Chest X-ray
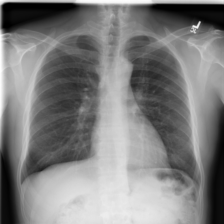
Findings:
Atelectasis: negative
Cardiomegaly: negative
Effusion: negative
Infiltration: negative
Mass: negative
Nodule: negative
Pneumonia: negative
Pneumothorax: negative
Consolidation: negative
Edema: negative
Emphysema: negative
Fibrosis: negative
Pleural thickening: negative
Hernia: negative